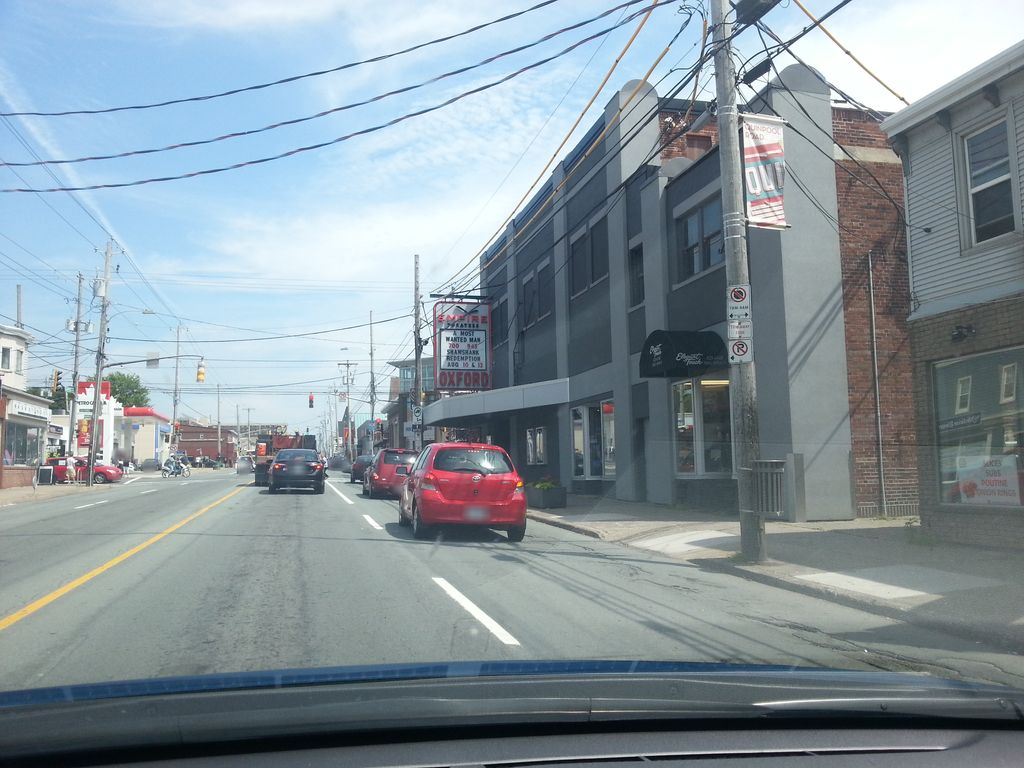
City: halifax